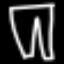
Label: pants